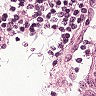
Metastatic tissue present: no